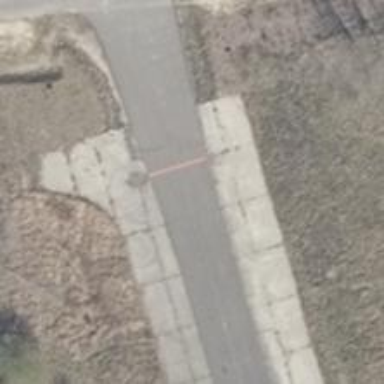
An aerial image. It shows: Image of taxiway at airport.